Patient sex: M
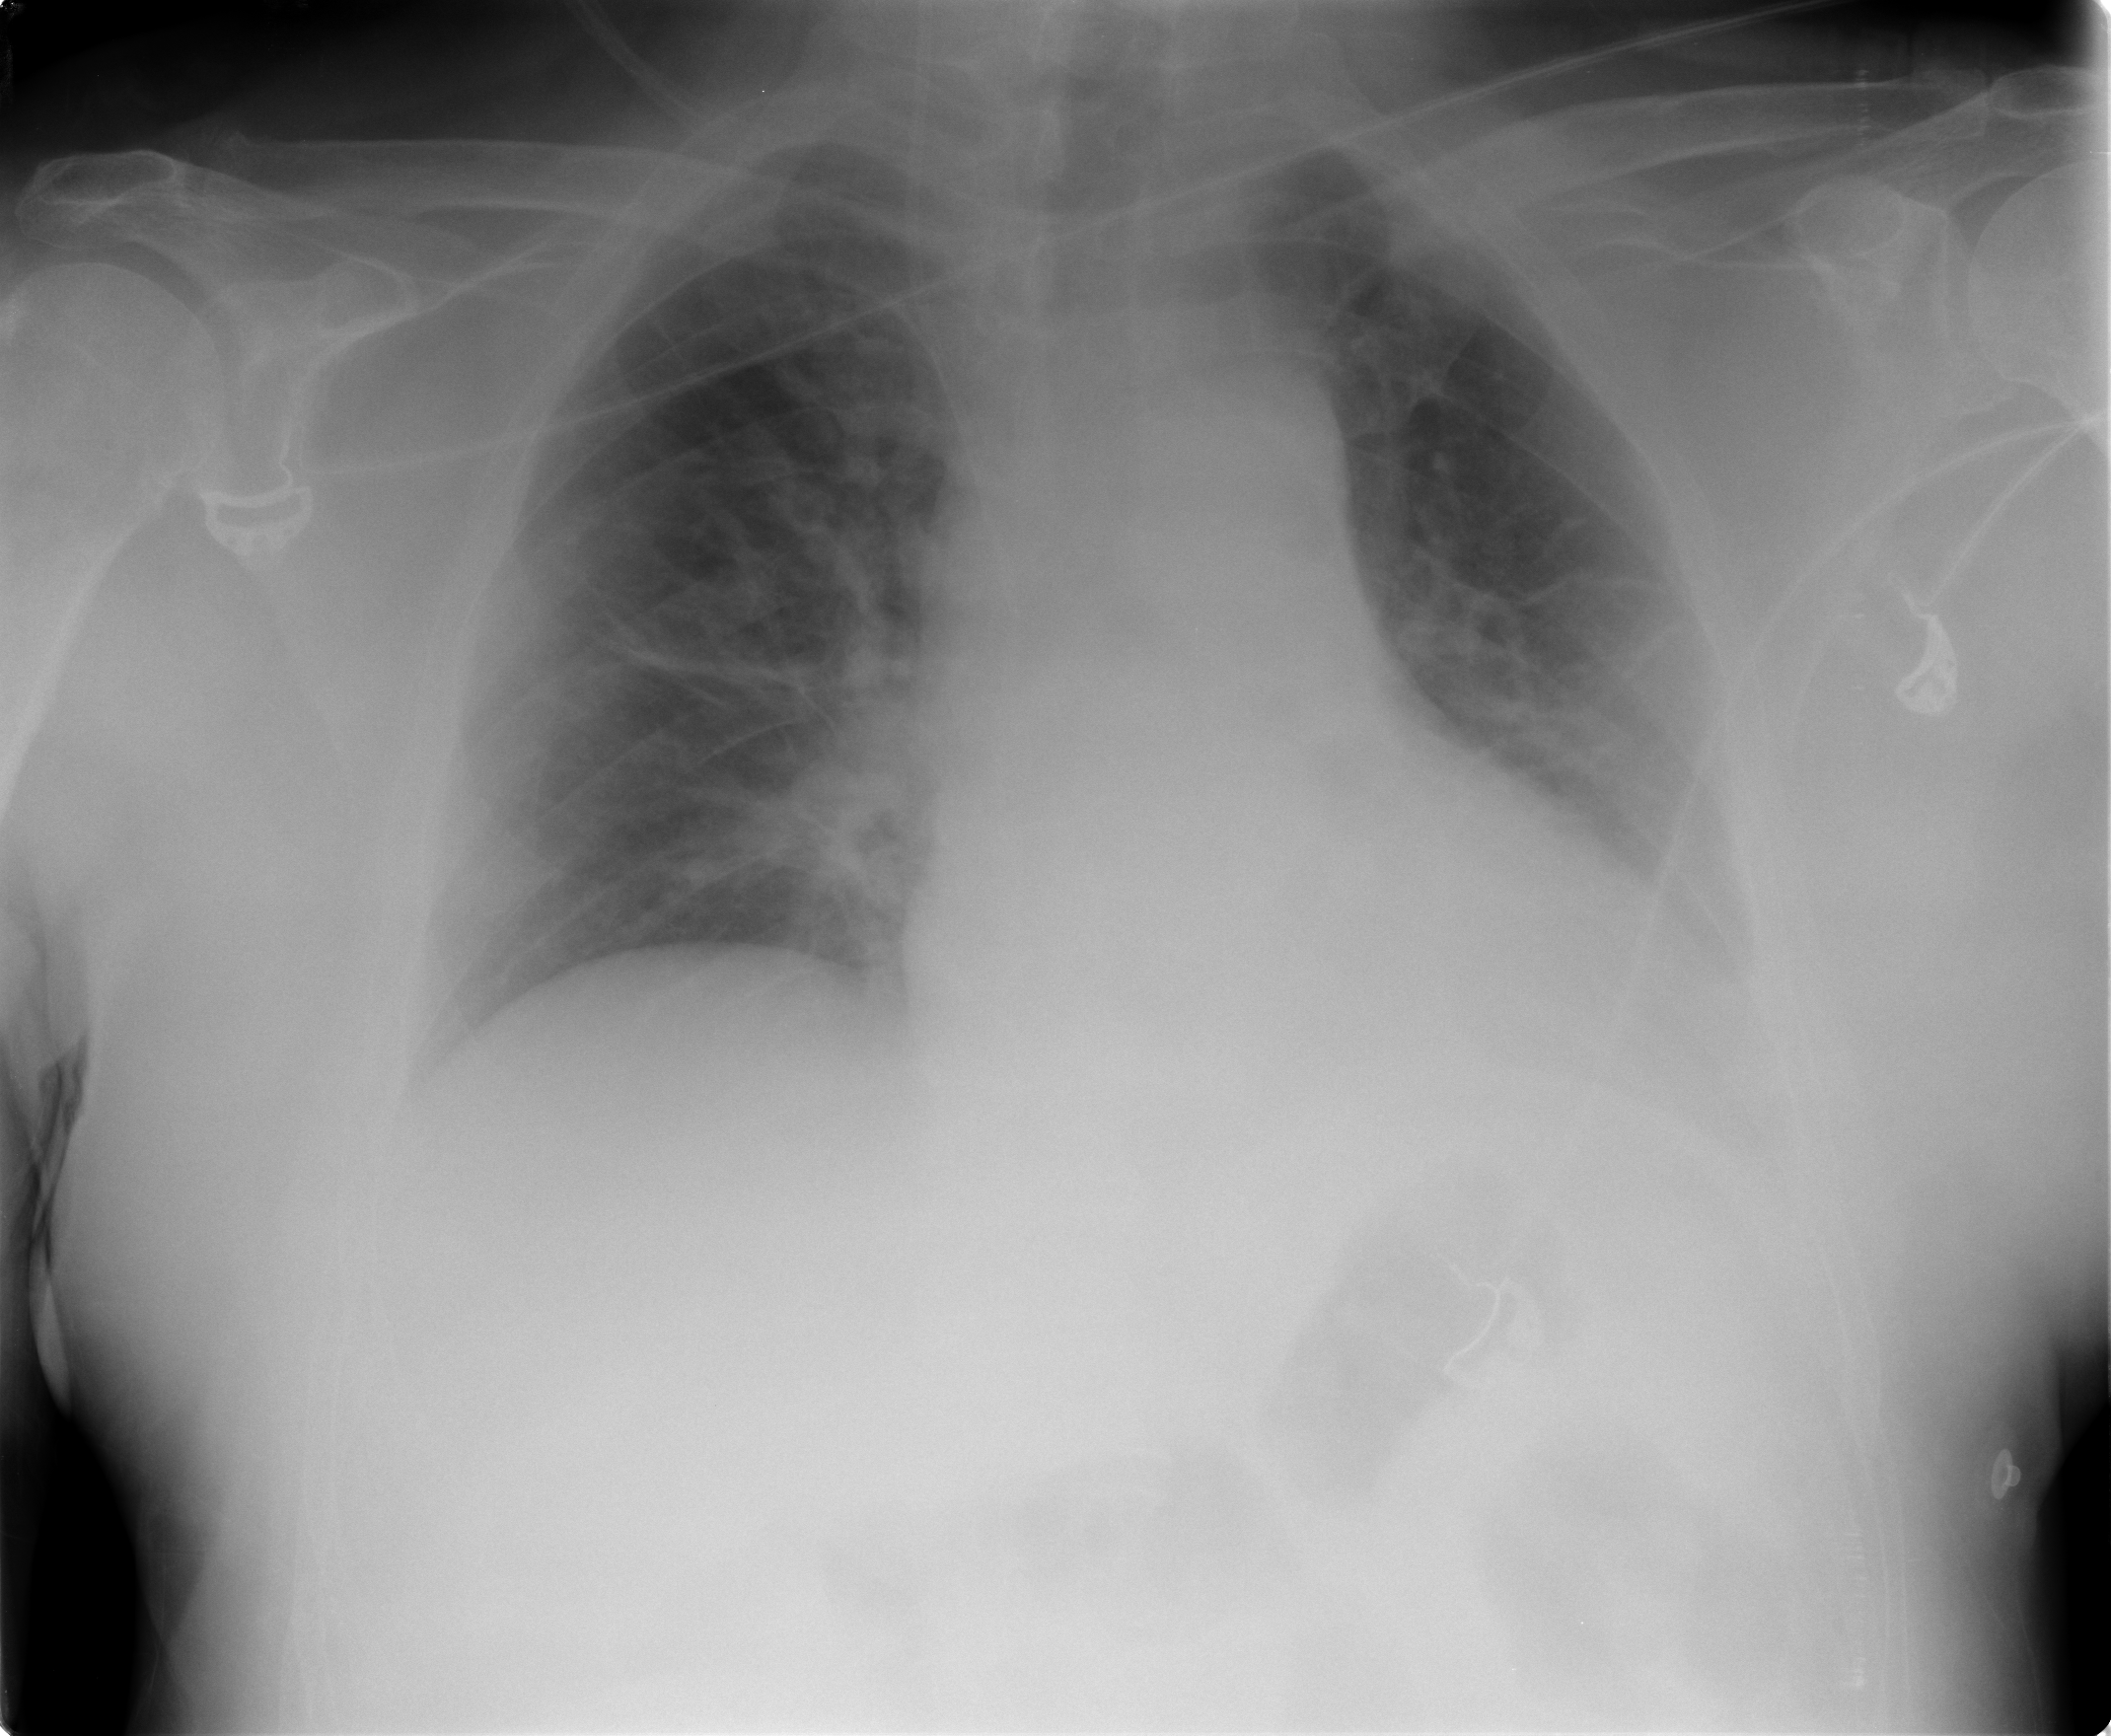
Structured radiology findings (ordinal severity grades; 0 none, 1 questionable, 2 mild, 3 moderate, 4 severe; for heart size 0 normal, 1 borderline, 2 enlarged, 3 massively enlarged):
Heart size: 0
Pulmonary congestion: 2
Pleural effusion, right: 0
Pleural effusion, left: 2
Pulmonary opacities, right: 0
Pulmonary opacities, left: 0
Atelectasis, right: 0
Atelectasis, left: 0